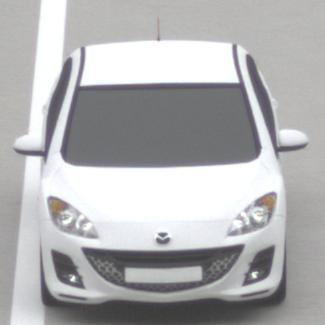
Make: Mazda
Model: 3 1.6
Detailed model: 3 (BL)
Model produced from: 2009/05
Model produced until: 2010/12
Doors: 5
Color: white
Road condition: dry road
Daytime: morning or afternoon
Contrast: low contrast